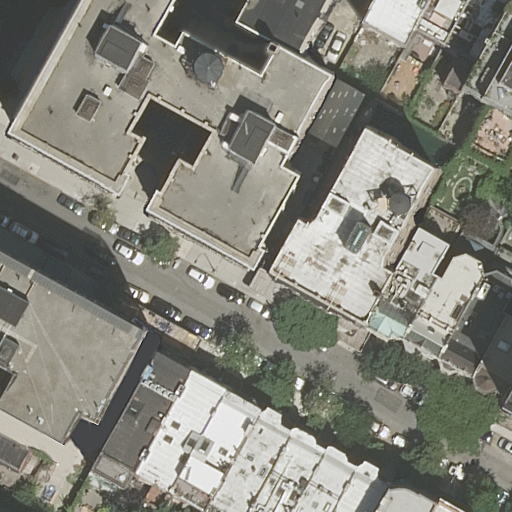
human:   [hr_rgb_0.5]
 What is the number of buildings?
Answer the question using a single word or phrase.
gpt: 24

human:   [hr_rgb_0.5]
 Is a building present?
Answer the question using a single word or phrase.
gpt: yes

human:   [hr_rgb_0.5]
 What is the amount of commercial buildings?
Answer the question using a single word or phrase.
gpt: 0

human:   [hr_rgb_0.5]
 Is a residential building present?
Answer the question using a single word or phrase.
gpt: yes

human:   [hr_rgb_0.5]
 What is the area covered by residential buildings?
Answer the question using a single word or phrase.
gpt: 5477m2

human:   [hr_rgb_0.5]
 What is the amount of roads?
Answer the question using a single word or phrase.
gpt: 2

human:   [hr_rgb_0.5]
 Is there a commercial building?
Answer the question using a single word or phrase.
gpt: no

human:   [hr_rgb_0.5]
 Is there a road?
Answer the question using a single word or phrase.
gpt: yes

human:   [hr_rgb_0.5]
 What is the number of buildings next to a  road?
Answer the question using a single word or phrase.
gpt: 24

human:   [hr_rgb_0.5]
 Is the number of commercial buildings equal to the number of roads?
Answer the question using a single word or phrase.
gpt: no

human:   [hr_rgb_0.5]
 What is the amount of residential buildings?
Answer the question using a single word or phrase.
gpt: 24

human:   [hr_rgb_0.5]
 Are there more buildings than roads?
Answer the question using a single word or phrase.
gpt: yes

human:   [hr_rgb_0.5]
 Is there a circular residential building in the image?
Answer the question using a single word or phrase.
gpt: no

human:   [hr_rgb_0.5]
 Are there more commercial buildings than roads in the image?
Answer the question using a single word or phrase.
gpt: no

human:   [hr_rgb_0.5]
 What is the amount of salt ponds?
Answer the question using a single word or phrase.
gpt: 0

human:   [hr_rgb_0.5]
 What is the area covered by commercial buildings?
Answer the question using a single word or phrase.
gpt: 0m2

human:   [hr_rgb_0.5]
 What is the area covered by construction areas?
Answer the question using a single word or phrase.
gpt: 0m2

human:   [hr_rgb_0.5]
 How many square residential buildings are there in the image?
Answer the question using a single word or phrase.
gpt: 0

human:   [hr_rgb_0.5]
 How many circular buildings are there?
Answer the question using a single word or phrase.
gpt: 0

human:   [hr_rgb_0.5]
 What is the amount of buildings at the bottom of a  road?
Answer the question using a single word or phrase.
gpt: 18

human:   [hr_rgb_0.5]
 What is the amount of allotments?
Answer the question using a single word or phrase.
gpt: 0

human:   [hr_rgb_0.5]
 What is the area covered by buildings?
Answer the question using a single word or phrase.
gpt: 5477m2

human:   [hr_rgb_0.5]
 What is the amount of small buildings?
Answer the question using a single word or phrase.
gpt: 10

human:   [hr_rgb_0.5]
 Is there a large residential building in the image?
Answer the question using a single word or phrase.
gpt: yes

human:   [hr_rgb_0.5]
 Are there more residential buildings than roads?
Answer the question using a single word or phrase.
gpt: yes

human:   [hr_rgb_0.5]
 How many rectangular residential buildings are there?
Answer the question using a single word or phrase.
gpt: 12

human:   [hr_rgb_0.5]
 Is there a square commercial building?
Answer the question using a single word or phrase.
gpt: no

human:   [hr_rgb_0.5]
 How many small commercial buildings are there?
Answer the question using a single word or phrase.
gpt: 0

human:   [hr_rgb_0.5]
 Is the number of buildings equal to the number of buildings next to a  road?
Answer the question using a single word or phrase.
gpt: yes

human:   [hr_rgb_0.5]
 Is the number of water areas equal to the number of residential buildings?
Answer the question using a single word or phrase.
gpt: no

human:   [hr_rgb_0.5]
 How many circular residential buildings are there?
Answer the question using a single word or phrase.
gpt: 0

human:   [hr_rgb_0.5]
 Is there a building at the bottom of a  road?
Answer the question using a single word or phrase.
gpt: yes

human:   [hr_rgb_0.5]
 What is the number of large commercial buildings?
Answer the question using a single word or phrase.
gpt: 0

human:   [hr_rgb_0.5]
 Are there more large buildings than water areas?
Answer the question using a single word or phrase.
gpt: yes

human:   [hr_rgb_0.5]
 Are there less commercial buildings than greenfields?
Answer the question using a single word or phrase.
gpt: no

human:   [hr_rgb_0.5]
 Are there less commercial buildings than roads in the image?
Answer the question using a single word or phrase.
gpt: yes

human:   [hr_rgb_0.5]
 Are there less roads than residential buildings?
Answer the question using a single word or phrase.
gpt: yes

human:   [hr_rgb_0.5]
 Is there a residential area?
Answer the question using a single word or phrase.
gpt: no

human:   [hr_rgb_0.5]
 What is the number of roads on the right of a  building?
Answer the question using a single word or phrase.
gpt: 0

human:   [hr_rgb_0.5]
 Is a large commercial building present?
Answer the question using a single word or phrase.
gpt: no

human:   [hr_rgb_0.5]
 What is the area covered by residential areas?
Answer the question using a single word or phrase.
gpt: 0m2

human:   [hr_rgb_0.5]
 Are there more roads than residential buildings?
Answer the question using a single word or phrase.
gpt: no

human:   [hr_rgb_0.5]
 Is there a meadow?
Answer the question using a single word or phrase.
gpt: no

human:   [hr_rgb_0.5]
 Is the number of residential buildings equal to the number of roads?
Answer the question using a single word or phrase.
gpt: no

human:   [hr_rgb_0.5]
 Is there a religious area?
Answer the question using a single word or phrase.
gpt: no

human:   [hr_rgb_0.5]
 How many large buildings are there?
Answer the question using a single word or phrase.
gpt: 3

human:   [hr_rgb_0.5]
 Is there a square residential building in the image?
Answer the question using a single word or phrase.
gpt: no

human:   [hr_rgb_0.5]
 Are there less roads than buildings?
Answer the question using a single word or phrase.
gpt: yes

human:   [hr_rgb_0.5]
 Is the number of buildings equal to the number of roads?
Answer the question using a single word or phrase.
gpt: no

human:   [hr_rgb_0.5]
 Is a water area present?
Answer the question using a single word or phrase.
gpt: no

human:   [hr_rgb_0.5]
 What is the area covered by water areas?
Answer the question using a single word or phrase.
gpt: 0m2

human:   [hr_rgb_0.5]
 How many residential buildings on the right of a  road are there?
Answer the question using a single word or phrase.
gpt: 21

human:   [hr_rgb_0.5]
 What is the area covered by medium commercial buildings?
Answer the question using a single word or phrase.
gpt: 0m2

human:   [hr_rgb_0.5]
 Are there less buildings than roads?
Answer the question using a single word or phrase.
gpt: no

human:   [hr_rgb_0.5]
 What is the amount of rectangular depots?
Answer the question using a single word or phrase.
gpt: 0

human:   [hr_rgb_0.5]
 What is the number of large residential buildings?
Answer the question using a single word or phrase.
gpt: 3

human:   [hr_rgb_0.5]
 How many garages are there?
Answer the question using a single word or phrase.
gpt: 0

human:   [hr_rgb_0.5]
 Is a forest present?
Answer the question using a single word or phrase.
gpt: no

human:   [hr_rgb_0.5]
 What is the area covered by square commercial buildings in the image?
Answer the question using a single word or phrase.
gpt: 0m2

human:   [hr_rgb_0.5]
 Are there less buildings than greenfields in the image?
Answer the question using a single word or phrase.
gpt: no

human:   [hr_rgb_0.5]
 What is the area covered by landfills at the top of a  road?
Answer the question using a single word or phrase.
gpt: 0m2

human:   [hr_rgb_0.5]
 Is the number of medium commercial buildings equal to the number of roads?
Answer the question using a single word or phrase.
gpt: no

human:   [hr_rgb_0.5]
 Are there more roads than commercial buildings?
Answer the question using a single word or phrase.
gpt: yes

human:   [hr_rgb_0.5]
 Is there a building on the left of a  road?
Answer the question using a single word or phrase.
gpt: yes